Question: I have data that is grouped and has a value associated with it. I'm fine with working out the rank of each value within its subgroup -
'''
df['Rank'] = df.groupby('Group')['Value'].rank(ascending=True)
'''
However, I'd also like to create an additional column that shows the top-ranked value and second-ranked value within each group as a separate column - i.e. in the image attached below (I've not worked out how to draw a table on this website yet!). Many thanks.
### Data Table

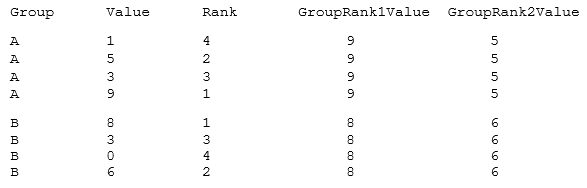
Answer: 1. Get unique rank values for each group group_data = df[['Group','Rank']].drop_duplicates()
2. Get rank 1 and rank 2 data group_rank_1 = group_data.loc[group_data.Rank==1,'Value']
group_rank_1.columns=['Group','GroupRank1Value']
group_rank_2 = group_data.loc[group_data.Rank==2,'Value']
group_rank_1.columns=['Group','GroupRank2Value']
3. Join with the original data frame res = df.merge(group_rank_1,how='inner', on='Group')
res = res.merge(group_rank_2,how='inner', on='Group')